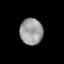
Tissue: lung
Cell type: Epithelial cells
Senescence score: 0.2269
Nuclear area (px): 588
Mean DAPI intensity: 155.796